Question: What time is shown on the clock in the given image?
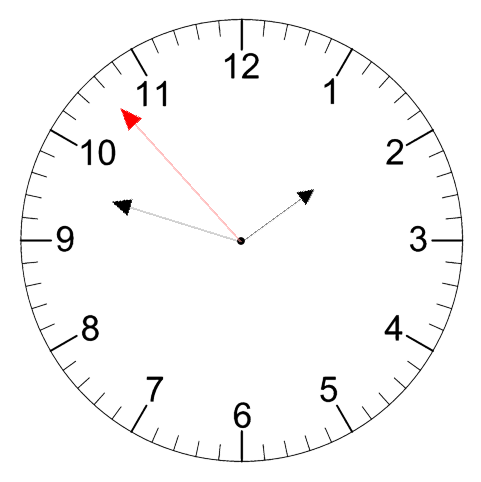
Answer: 01:47:53